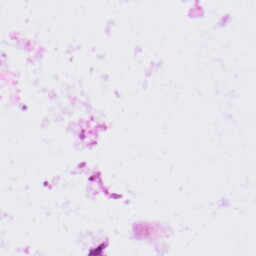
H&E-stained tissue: Colon